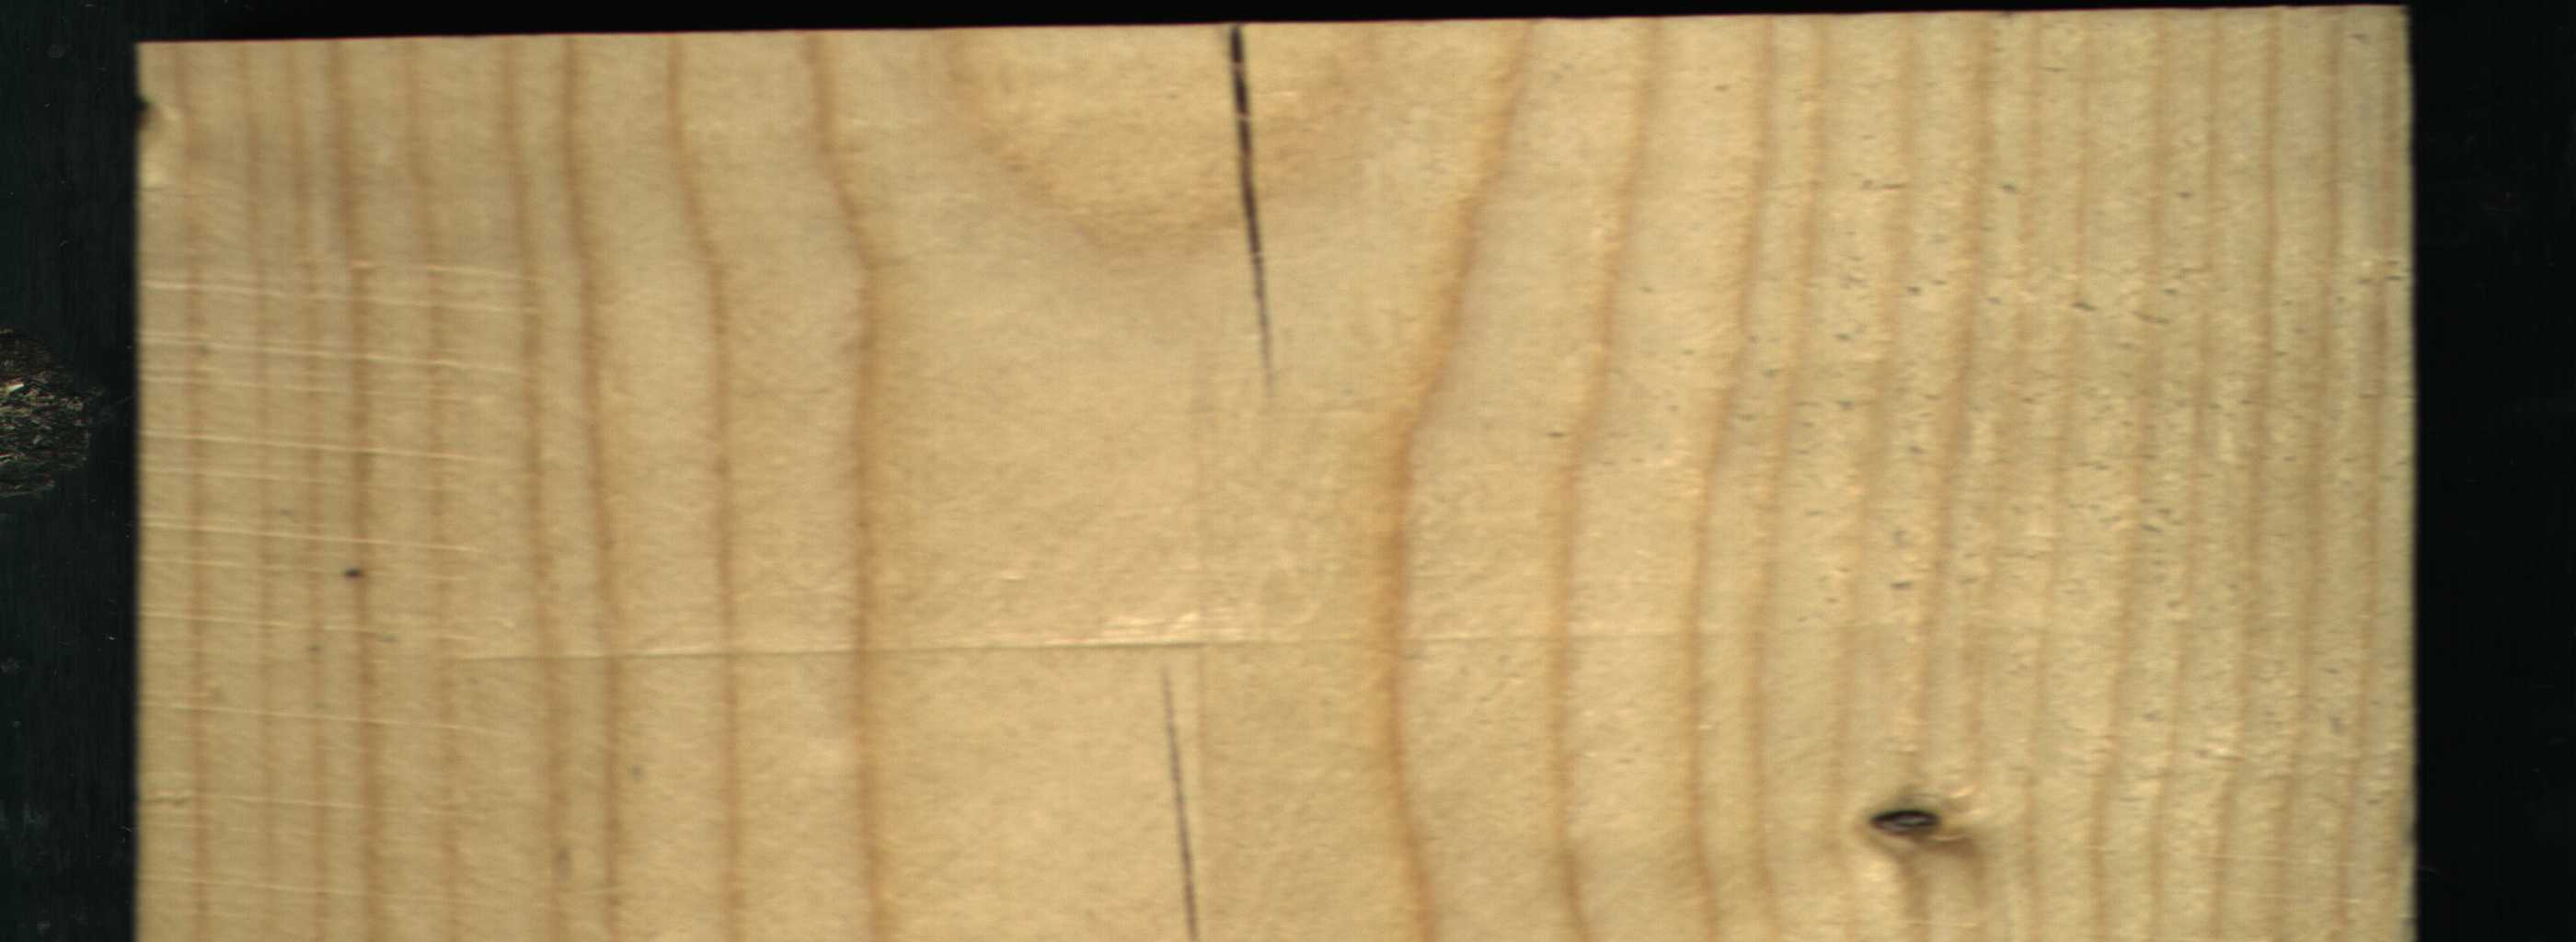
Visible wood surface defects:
Crack
Crack
Dead_Knot